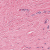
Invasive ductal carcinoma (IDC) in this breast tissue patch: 0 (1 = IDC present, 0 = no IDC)